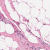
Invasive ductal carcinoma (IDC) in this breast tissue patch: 0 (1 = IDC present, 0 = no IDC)